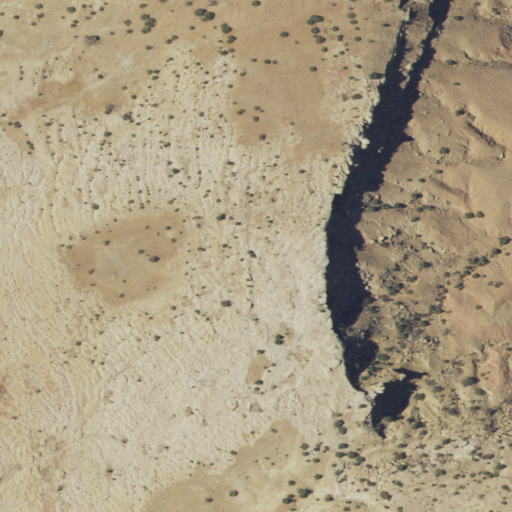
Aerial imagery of mountain in New Mexico named Tsin-nas-kid containing shrub, grassland, and barren land